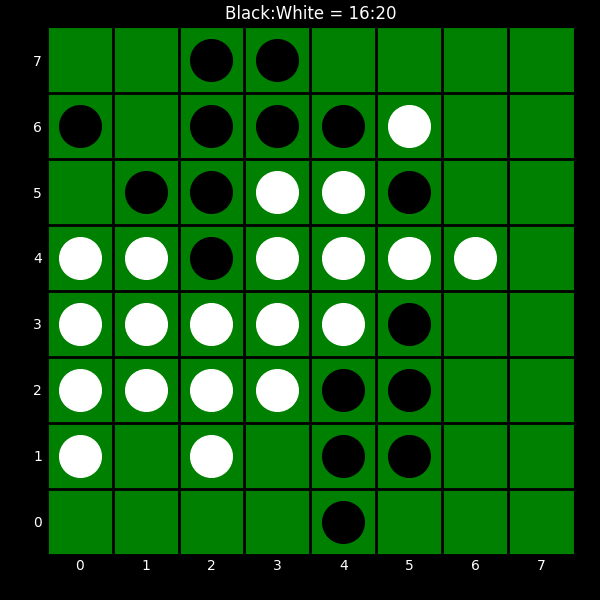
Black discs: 16
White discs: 20